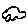
Label: car